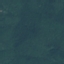
Land use / land cover: Forest